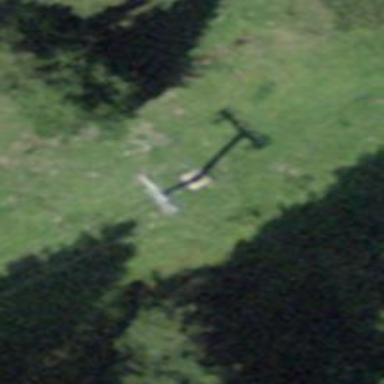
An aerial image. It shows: Pylon used for aerialway.